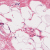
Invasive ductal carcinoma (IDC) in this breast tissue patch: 0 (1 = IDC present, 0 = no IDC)